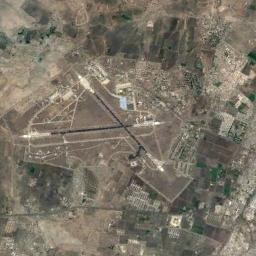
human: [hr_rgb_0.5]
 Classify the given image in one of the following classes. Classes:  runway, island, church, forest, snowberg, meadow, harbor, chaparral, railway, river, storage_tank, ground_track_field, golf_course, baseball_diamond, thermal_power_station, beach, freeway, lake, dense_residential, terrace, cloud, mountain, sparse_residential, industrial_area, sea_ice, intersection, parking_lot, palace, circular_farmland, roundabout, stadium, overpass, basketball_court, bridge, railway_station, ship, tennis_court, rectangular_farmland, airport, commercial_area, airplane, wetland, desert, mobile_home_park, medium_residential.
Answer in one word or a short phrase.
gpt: airport